Interaction volume radius: 10 \u00c5
Interaction volume height: 10 \u00c5
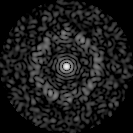
Disorder parameter: 0.8182